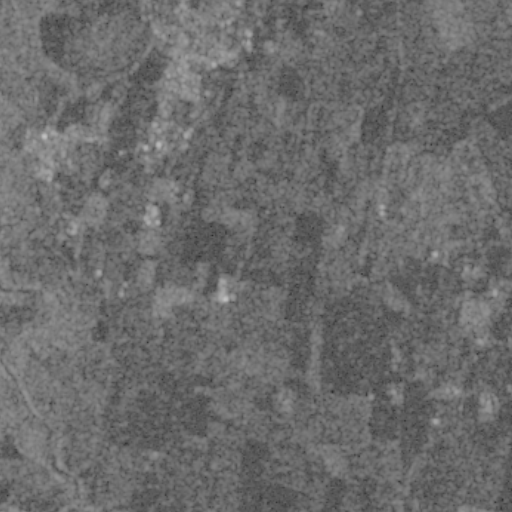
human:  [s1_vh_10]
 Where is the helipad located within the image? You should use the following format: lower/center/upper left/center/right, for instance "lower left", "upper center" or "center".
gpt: The helipad is located in the upper left of the image.
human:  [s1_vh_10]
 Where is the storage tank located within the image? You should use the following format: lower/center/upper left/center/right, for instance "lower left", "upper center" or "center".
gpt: The storage tank is located in the center right of the image.
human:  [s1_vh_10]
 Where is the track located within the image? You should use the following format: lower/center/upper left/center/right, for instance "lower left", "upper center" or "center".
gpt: The track is located in the upper left of the image.
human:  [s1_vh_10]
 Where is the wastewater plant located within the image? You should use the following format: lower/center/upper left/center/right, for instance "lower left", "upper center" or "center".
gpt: The wastewater plant is located in the center right of the image.
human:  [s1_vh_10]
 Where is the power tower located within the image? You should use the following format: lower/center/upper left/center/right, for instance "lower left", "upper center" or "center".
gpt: There is no power tower in the image.

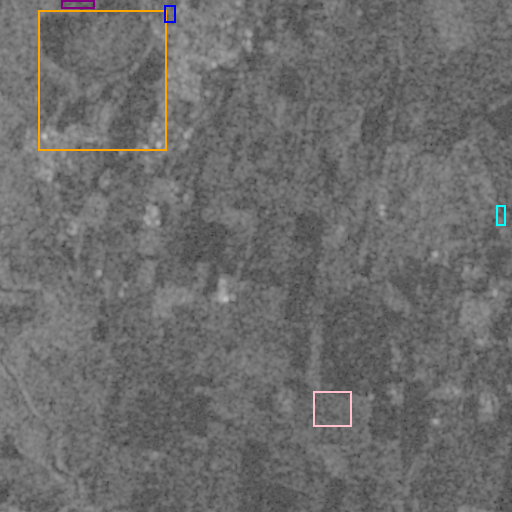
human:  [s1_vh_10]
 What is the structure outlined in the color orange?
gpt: The structure outlined in orange is a crop field.
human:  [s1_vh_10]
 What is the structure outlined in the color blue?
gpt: The structure outlined in blue is a park.
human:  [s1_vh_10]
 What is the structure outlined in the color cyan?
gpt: The structure outlined in cyan is a parking lot.
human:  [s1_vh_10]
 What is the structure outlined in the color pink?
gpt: The structure outlined in pink is a quarry.
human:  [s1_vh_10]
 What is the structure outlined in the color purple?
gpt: The structure outlined in purple is a track.
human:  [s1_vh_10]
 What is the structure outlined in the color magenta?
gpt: There is no magenta outline.